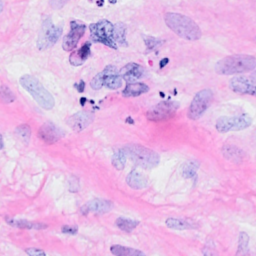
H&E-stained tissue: Breast